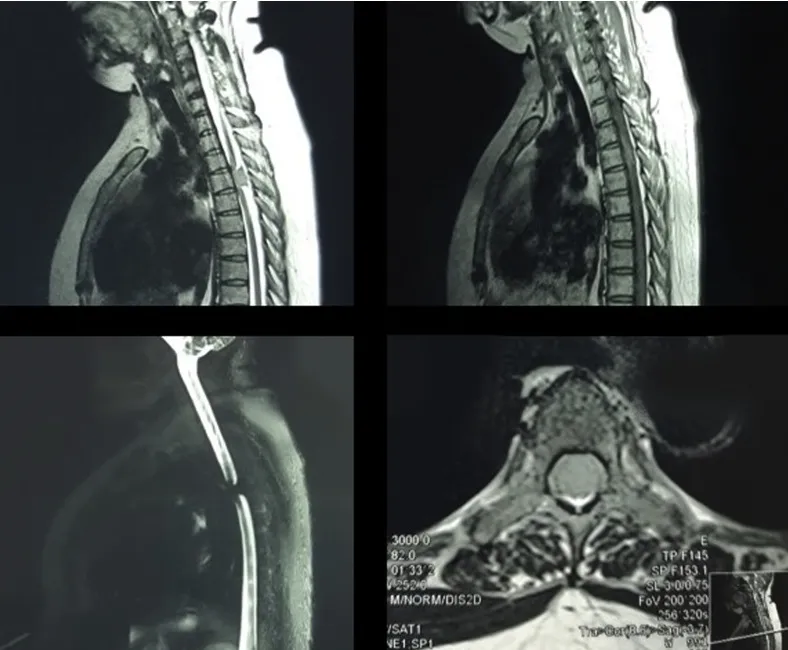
Magnetic Resonance Imaging revealed hypointense lesion extending from midbody of D3 to midbody of D4 vertebra.
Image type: radiology (mri)